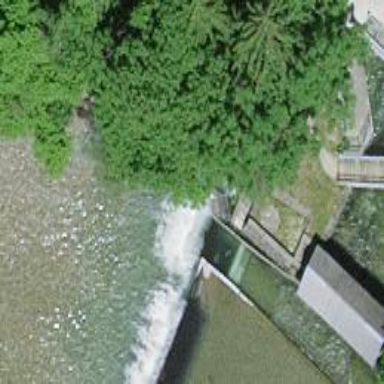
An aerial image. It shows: Weir along the waterway.